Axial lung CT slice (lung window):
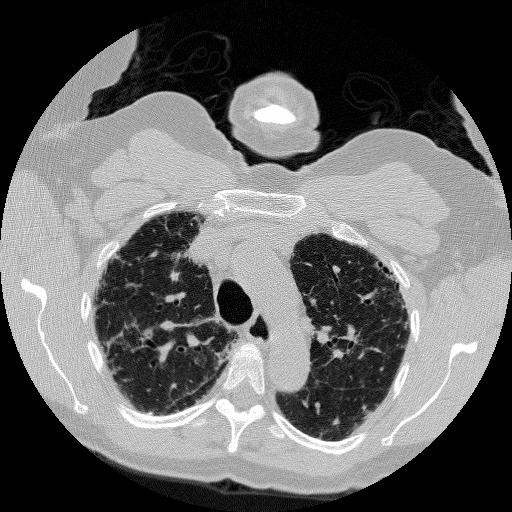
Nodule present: no